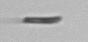
Label: fiber